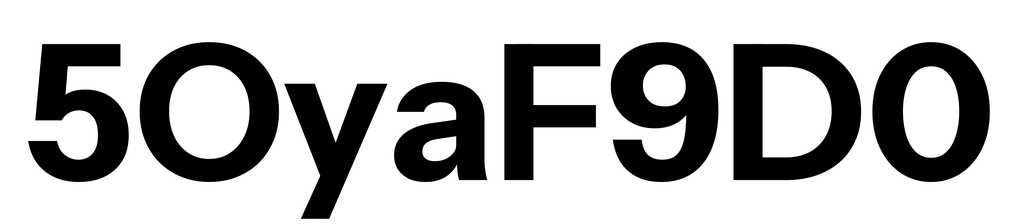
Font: InstrumentSans_Bold